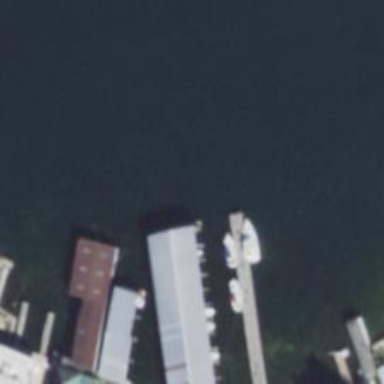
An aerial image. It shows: Dock by the waterway.